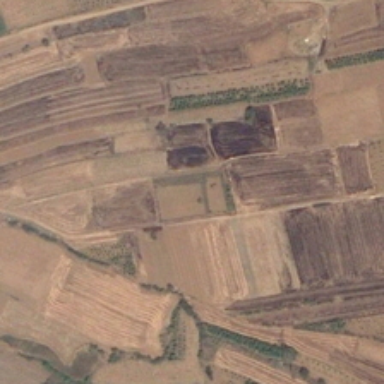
Many pieces of yellow farmlands are together .